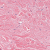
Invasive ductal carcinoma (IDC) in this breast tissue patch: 0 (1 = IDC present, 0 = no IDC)